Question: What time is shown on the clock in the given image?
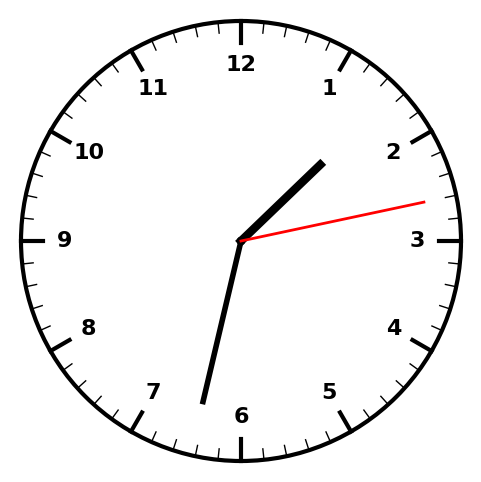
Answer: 01:32:13